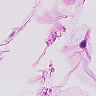
Metastatic tissue present: no